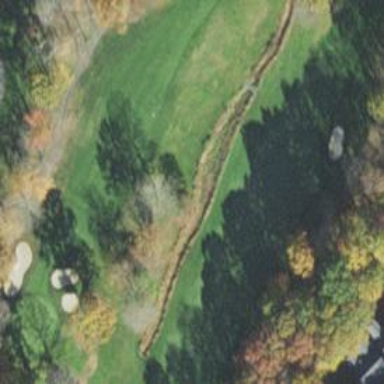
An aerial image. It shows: Scenic view of water hazard on golf course. The natural water feature adds beauty to the landscape.